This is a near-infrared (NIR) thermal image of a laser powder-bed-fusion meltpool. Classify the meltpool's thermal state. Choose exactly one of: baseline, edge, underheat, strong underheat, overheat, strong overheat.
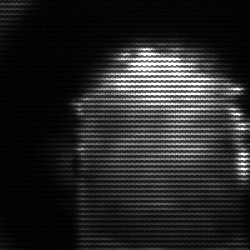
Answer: baseline